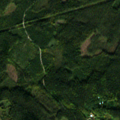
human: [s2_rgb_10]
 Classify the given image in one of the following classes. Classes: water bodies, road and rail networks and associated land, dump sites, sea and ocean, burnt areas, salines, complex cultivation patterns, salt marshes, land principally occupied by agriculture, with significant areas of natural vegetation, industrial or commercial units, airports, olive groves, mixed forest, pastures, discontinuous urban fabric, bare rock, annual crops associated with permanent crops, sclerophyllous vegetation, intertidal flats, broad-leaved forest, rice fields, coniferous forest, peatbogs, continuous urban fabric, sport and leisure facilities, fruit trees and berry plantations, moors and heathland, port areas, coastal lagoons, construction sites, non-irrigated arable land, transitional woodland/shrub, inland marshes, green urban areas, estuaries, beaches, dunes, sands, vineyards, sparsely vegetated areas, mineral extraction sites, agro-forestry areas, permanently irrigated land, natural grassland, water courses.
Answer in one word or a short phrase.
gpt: coniferous forest, transitional woodland/shrub